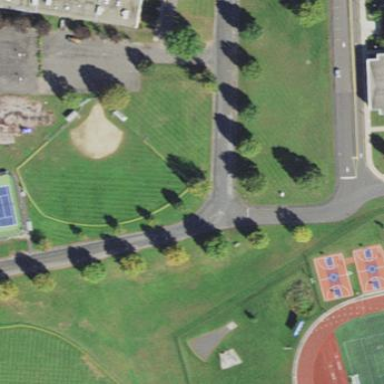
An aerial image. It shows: Baseball pitch for leisure land.